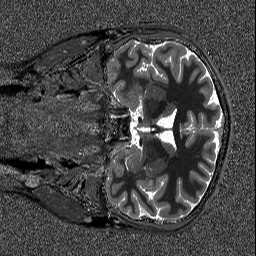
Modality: T1map
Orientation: coronal
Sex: male